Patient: sex M, age 73
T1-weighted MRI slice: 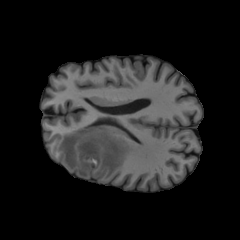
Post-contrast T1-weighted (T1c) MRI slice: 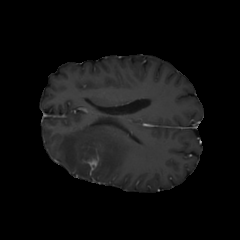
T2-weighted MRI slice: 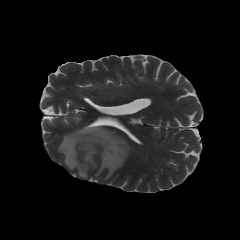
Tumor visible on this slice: yes
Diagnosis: Glioblastoma, IDH-wildtype
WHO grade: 4